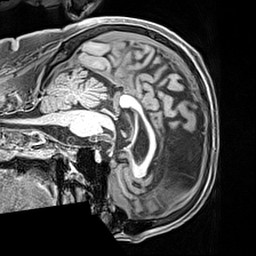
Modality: T1w
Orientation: sagittal
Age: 59
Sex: male
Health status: healthy
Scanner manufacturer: siemens
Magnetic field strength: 3 T
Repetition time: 2.4 s
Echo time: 0.00217 s